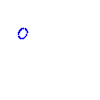
Particle: proton